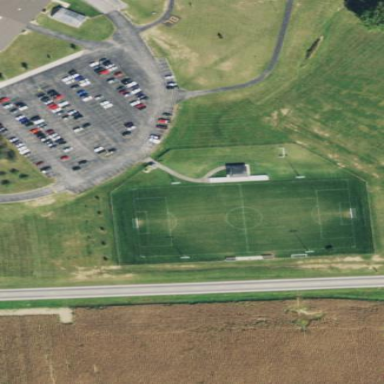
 providing space for leisure and sports activities."